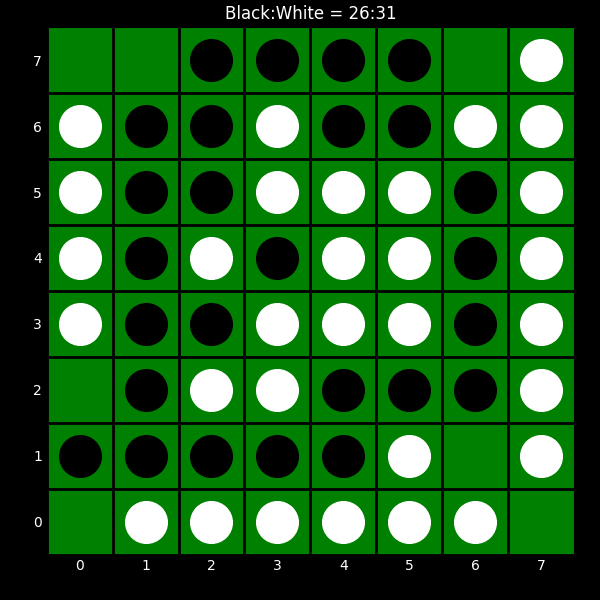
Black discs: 26
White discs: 31